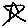
Label: star